Question: I'd like to achieve the following effect in R:

I got 6 sets set of data in the following form:
- - - - - - - - -
I'd like to smooth the lines and color the areas in between them.
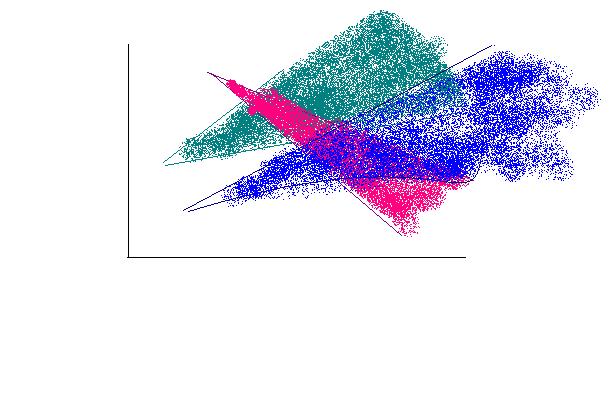
Answer: I have just deleted my answer given a minute before, as I realized you do not want to smooth a line around points, but just want to show areas between them, and the points are counted before visualization.
This way plotting could be very easy with <URL>.
For example:
'''
# load package
library(ggplot2)
# generate some data
huron <- data.frame(year = 1875:1972,level = as.vector(LakeHuron))
huron$level2 <- huron$level+runif(nrow(huron))*10-5
# plot
h <-ggplot(huron, aes(x=year))
h + geom_ribbon(aes(ymin=level-1, ymax=level+1)) + geom_ribbon(aes(ymin=level2-1, ymax=level2+1), color="red", fill="red")
'''